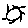
Label: sun